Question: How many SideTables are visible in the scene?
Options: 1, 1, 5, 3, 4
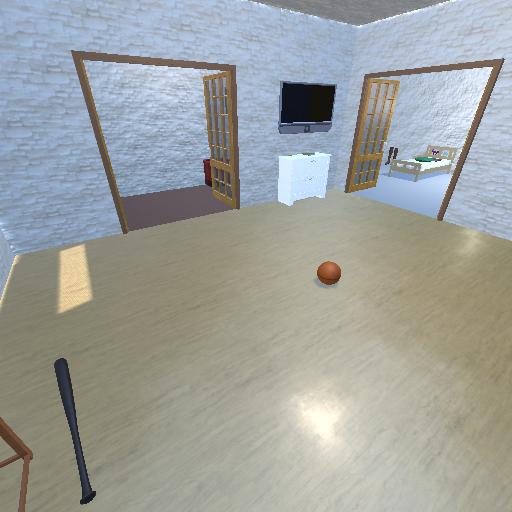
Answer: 1